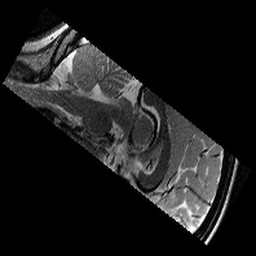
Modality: T2w
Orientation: sagittal
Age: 9
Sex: female
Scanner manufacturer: siemens
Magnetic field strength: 3 T
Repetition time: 9.23 s
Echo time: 0.067 s